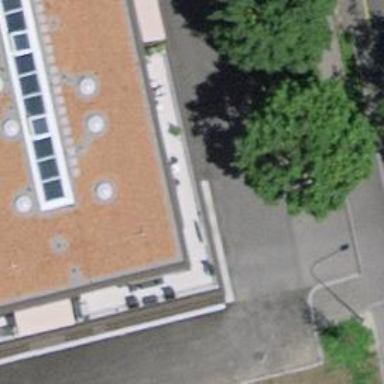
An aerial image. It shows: Parking entrance.